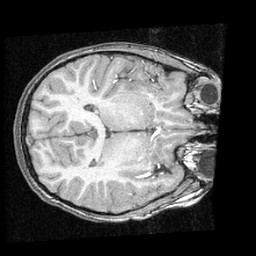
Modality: T1w
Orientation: axial
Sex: male
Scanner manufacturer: ge
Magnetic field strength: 1.5 T
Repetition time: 21 s
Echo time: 0.008 s